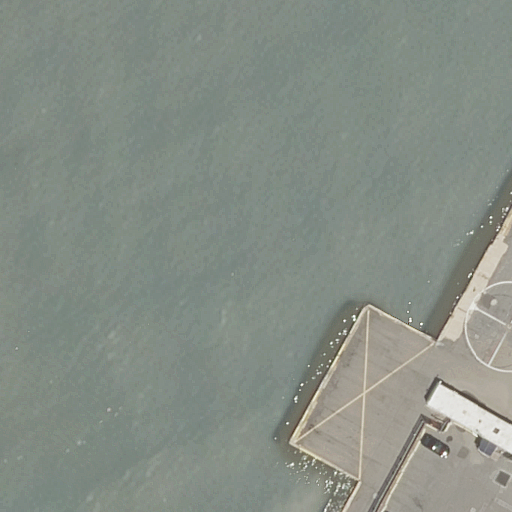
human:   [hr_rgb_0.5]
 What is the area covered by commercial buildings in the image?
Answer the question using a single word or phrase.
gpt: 0m2

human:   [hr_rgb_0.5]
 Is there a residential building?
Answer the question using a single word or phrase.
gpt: yes

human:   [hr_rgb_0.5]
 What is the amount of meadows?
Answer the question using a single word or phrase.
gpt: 0

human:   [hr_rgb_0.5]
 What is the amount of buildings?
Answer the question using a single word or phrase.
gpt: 1

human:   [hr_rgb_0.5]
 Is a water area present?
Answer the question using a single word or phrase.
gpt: yes

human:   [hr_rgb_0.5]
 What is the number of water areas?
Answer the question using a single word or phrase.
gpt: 1

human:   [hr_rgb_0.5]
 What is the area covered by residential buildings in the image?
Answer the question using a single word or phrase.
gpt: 78m2

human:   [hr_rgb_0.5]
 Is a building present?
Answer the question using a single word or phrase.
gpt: yes

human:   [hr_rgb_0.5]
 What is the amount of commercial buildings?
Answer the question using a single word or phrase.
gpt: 0

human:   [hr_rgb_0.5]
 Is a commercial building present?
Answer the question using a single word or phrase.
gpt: no

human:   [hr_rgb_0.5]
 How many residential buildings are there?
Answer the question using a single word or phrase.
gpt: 1

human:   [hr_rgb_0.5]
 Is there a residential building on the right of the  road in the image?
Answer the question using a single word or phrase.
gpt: no

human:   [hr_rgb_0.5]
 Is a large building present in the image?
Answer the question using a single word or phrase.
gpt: no

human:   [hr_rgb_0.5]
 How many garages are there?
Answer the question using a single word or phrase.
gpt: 0

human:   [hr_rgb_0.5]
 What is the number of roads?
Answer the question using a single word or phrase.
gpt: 1

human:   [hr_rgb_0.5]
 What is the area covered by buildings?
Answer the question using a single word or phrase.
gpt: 78m2

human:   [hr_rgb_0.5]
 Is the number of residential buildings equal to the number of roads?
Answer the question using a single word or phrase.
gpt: yes

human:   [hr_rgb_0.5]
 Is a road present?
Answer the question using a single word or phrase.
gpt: yes

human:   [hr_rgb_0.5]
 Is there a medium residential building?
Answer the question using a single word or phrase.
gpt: no

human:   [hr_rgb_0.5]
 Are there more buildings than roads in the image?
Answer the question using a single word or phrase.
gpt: no

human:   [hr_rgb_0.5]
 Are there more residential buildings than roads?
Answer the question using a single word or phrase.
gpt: no

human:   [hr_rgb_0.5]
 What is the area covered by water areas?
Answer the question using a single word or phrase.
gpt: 9054m2

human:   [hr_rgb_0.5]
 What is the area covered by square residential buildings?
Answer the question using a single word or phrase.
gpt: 0m2

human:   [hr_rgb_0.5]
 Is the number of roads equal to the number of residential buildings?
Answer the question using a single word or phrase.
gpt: yes

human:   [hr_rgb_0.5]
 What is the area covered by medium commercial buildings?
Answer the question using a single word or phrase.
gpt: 0m2

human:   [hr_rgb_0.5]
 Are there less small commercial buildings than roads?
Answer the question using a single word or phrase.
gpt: yes

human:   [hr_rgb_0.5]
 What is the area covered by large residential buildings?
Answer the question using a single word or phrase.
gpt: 0m2

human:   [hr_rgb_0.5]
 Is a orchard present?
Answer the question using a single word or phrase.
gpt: no

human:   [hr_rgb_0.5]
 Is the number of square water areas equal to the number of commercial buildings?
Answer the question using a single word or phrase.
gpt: yes

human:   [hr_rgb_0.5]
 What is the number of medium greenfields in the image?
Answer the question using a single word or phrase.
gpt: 0

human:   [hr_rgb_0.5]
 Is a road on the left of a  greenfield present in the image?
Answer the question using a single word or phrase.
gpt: no

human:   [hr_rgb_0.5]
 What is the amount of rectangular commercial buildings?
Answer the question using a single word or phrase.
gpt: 0

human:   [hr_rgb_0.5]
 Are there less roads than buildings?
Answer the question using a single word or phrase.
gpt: no

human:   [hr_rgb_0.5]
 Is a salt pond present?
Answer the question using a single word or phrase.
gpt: no

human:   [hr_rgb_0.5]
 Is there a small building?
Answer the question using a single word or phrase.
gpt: yes

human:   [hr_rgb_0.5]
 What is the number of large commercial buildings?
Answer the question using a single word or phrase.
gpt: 0

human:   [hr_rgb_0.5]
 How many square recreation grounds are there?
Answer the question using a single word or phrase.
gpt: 0

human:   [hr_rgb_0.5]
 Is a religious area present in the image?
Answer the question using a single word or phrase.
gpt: no

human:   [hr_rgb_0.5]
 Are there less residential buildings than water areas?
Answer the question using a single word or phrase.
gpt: no

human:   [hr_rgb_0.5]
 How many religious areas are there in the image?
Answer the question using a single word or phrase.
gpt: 0

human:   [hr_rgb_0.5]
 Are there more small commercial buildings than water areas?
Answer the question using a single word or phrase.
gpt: no

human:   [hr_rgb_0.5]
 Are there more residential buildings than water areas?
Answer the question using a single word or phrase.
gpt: no

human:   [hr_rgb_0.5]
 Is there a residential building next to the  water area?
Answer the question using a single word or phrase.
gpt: yes

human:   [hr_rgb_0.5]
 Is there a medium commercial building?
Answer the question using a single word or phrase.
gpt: no

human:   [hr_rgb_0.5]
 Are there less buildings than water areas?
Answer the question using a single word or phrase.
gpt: no

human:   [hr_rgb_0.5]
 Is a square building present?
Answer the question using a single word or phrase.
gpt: no

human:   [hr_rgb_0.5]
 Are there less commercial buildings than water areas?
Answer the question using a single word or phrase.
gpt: yes

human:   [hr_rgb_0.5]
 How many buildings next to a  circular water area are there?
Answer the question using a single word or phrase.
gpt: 0

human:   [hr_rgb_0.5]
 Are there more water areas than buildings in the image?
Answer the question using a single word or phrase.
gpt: no

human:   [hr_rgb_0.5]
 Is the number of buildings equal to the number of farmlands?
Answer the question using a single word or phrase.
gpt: no

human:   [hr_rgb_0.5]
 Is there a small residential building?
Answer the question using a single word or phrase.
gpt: yes

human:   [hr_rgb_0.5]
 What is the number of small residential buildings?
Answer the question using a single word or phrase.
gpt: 1

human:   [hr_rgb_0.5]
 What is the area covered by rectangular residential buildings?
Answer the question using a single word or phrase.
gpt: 78m2

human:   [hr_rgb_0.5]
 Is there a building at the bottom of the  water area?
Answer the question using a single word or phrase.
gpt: yes

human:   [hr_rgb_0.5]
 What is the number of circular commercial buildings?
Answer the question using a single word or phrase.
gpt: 0

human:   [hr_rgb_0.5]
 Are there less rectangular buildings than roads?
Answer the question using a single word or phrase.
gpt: no

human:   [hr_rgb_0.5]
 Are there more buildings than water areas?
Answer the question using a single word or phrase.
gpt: no

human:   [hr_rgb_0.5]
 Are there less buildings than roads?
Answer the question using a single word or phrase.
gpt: no

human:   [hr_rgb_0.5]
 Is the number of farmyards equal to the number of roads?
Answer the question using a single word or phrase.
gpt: no

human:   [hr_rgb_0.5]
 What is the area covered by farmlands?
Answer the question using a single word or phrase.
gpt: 0m2

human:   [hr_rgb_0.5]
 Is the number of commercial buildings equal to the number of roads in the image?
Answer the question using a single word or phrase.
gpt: no

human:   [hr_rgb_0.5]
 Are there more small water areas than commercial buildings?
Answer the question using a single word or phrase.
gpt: no

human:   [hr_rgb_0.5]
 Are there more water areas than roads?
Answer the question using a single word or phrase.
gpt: no

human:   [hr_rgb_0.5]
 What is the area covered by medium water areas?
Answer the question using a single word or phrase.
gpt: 0m2